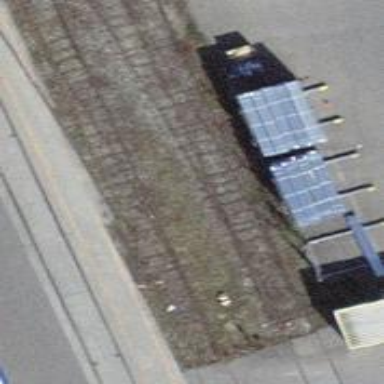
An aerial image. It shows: Railway switch.